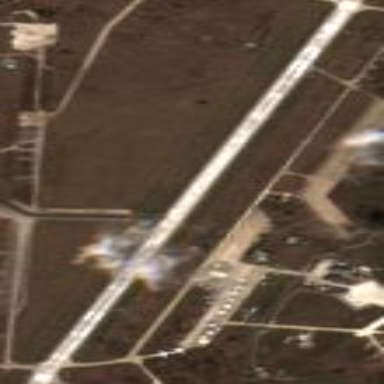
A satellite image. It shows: Concrete runway in the airport area.